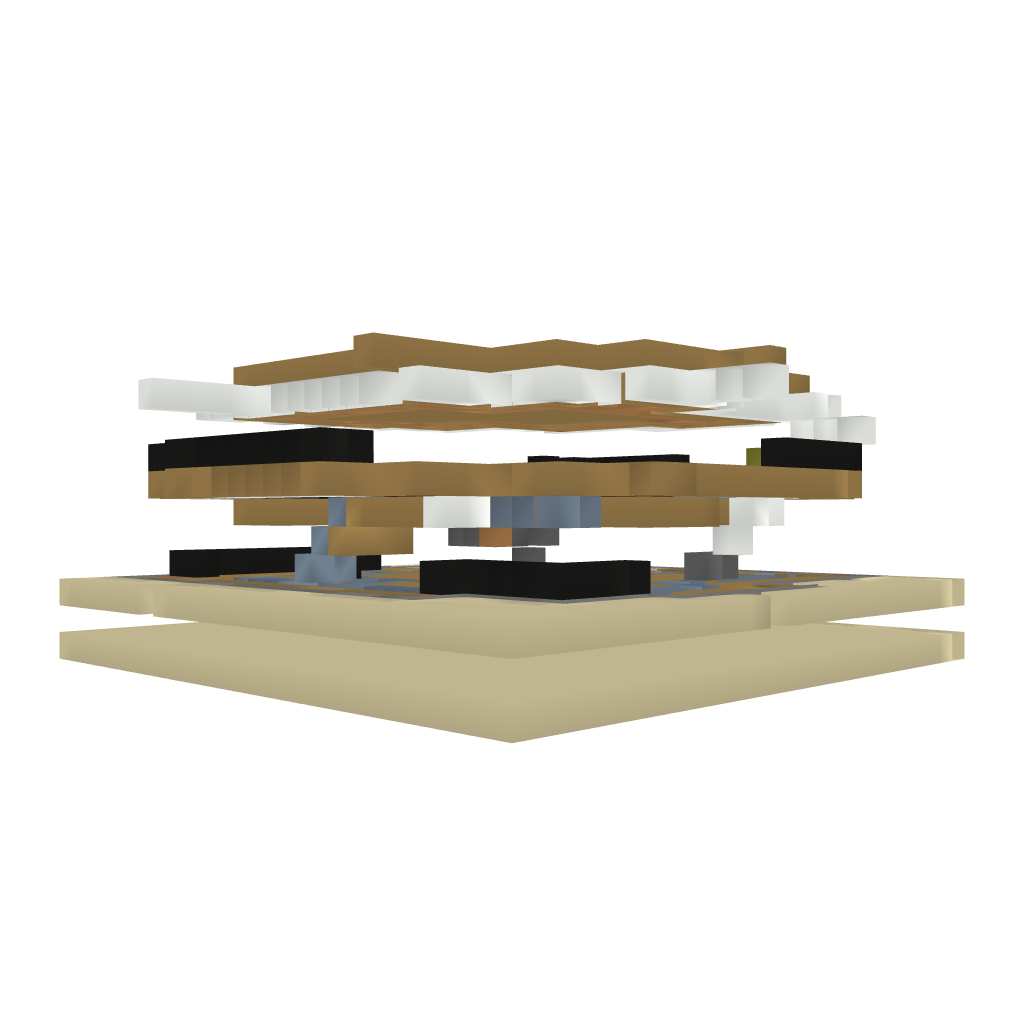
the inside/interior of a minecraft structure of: Modern House [1.4]